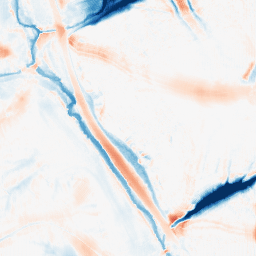
Category: morphological
Decomposition family: tophat_combined
Decomposition parameters: size: 20
Upsampling method: fft_zeropad
Upsampling parameters: scale: 4
Upsampling scale: 4